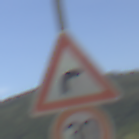
Verkehrszeichen: KurveRechts
Zusatzzeichen unten: Geschwindigkeit30
Umgebung: Outdoor, RoadRail
Tageszeit: MorningAfternoon
Wetter: PartlyCloudy
Licht: Natural
Jahreszeit: NotSpecified
Kontrast: HighContrast